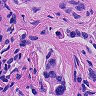
Metastatic tissue present: yes